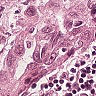
Metastatic tissue present: yes